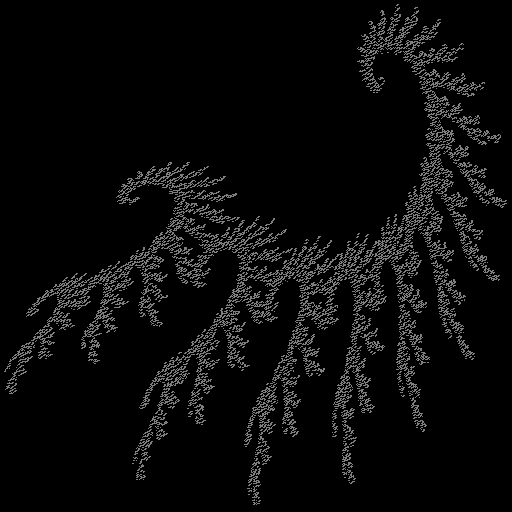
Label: grassfern